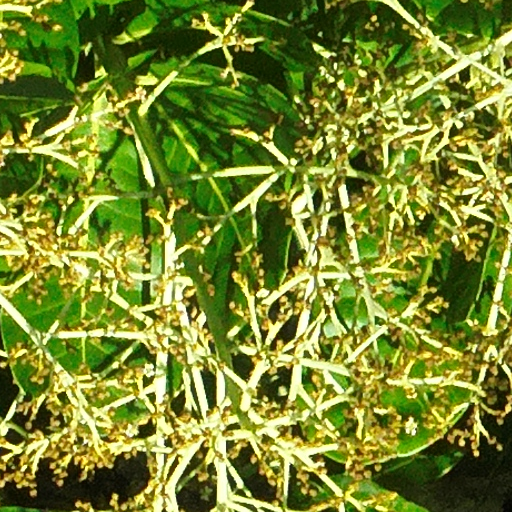
Species: Anacardium excelsum
GBIF accepted scientific name: Anacardium excelsum
Crown area (m\u00b2): 940.021